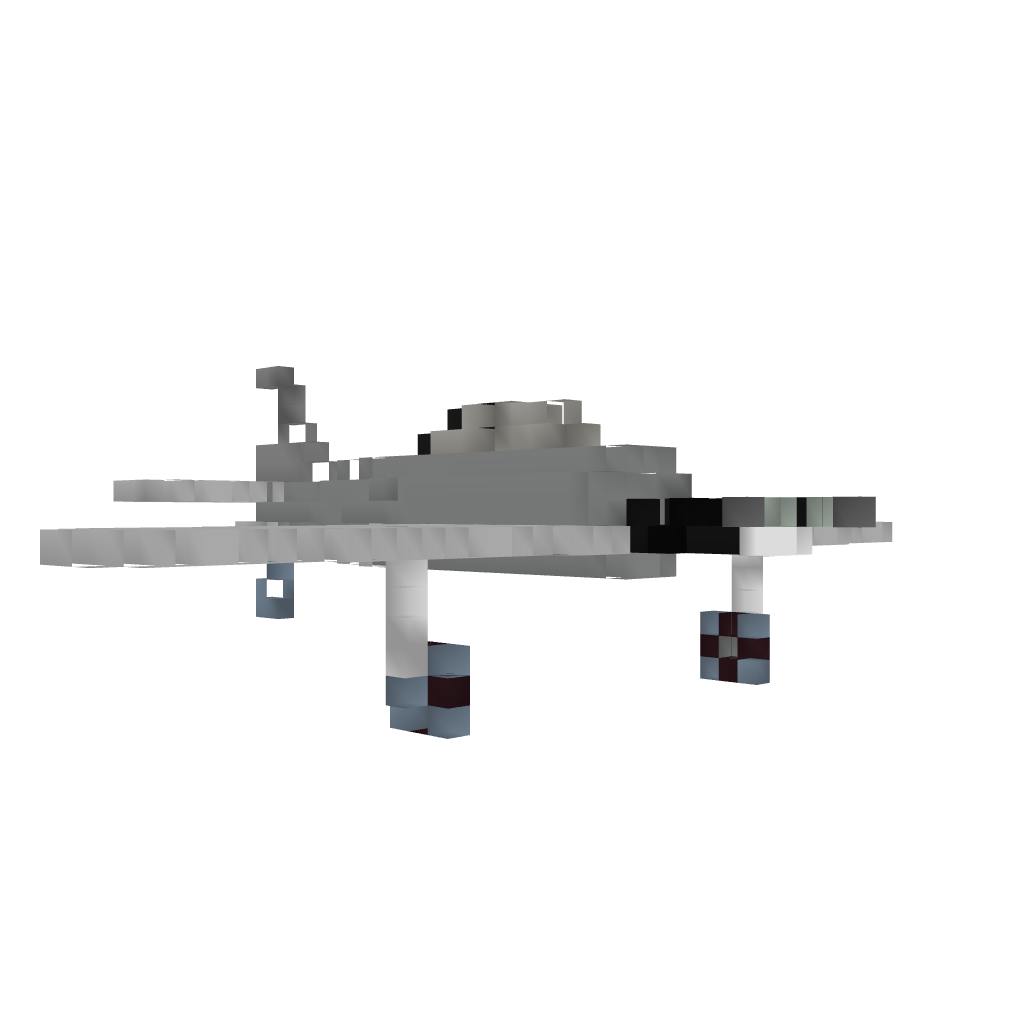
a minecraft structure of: Focke Wulf FW 190